Question: I have two threads - let's name them Calc thread and UI thread. Inside the Calc thread I refreshes an ObservableCollection. I also have a handler for the CollectionCHanged event of the ObservableCollection. As I know, the handler executes within the same thread that raises the CollectionChanged event - so that is the same thread that refreshes the ObservableCollection in my case. So, to refresh UI I can't use bindings directly as in single-threaded application - UI must be refreshed manually through Dispatcher. But when I use DataGrid in the UI I get the empty rows instead of any data, and when I use ListBox, for example, the appropriate data is showed:
data grid case to the left, list box case to the right
(list box is just for example that the data binds and shows; I don't want the data to be showed like in this list box, but like in data grid (if it worked as I expect - not as in case on the picture) - table with column titles)

Well, I prepared the code, which you can copy and paste to reconstruct the problem:
C#
'''
using System.Collections.ObjectModel;
using System.Collections.Specialized;
using System.Threading;
using System.Windows;
namespace WpfApplication1
{
public class MyClass
{
public int Integer { get; set; }
public string Str { get; set; }
}
public partial class MainWindow : Window
{
public ObservableCollection<MyClass> MyCollection { get; set; }
public MainWindow()
{
InitializeComponent();
MyCollection = new ObservableCollection<MyClass>();
MyCollection.CollectionChanged += MyCollection_CollectionChanged;
Thread t = new Thread(new ThreadStart(() =>
{
for (int i = 0; i < 10; i++)
{
MyCollection.Add(new MyClass()
{
Integer = i,
Str = "String" + i
});
Thread.Sleep(500);
}
}));
t.Start();
}
void MyCollection_CollectionChanged(
object sender,
NotifyCollectionChangedEventArgs e)
{
Dispatcher.Invoke(
() =>
{
foreach (var item in e.NewItems)
dataGrid.Items.Add((MyClass)item);
});
}
}
}
'''
XAML (just comment/uncomment the list box case and the data grid case):
'''
<Window
x:Class="WpfApplication1.MainWindow"
xmlns="http://schemas.microsoft.com/winfx/2006/xaml/presentation"
xmlns:x="http://schemas.microsoft.com/winfx/2006/xaml"
Title="MainWindow" Height="350" Width="525">
<Grid>
<!--<ListBox Name="dataGrid">
<ListBox.ItemTemplate>
<DataTemplate>
<StackPanel>
<TextBlock Text="{Binding Path=Integer}" />
<TextBlock Text="{Binding Path=Str}" />
</StackPanel>
</DataTemplate>
</ListBox.ItemTemplate>
</ListBox>-->
<DataGrid Name="dataGrid">
<DataGrid.ItemTemplate>
<DataTemplate>
<StackPanel>
<TextBlock Text="{Binding Path=Integer}" />
<TextBlock Text="{Binding Path=Str}" />
</StackPanel>
</DataTemplate>
</DataGrid.ItemTemplate>
</DataGrid>
</Grid>
</Window>
'''
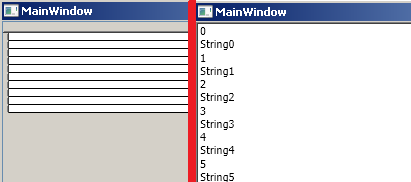
Answer: Is this what you want?
C#
'''
namespace WpfApplication1
{
public class MyClass
{
public int Integer { get; set; }
public string Str { get; set; }
}
public partial class MainWindow : Window
{
public ObservableCollection<MyClass> MyCollection { get; set; }
public MainWindow()
{
InitializeComponent();
DataContext = this;
MyCollection = new ObservableCollection<MyClass>();
Thread t = new Thread(new ThreadStart(() =>
{
for (int i = 0; i < 10; i++)
{
Dispatcher.Invoke(new Action(() =>
{
MyCollection.Add(new MyClass()
{
Integer = i,
Str = "String " + i
});
}));
}
}));
t.Start();
}
}
}
'''
XAML
'''
<Window
x:Class="WpfApplication1.MainWindow"
xmlns="http://schemas.microsoft.com/winfx/2006/xaml/presentation"
xmlns:x="http://schemas.microsoft.com/winfx/2006/xaml"
Title="MainWindow" Height="350" Width="525">
<Grid>
<DataGrid Name="dataGrid" ItemsSource="{Binding MyCollection}">
<DataGrid.ItemTemplate>
<DataTemplate>
<StackPanel>
<TextBlock Text="{Binding Integer}" />
<TextBlock Text="{Binding Str}" />
</StackPanel>
</DataTemplate>
</DataGrid.ItemTemplate>
</DataGrid>
</Grid>
</Window>
'''
Other method is to use another List:
'''
public partial class MainWindow : Window
{
private List<MyClass> _MyCollection;
public ObservableCollection<MyClass> MyCollection { get; set; }
private DispatcherTimer dispatcherTimer = new DispatcherTimer();
public MainWindow()
{
InitializeComponent();
DataContext = this;
MyCollection = new ObservableCollection<MyClass>();
_MyCollection = new List<MyClass>();
dispatcherTimer.Interval = new TimeSpan(0, 0, 0, 0, 500);
dispatcherTimer.Tick += new EventHandler(dispatcherTimer_Tick);
Thread t = new Thread(new ThreadStart(() =>
{
for (int i = 0; i < 10; i++)
{
_MyCollection.Add(new MyClass()
{
Integer = i,
Str = "String " + i
});
Thread.Sleep(500);
}
}));
t.Start();
dispatcherTimer.Start();
}
private void dispatcherTimer_Tick(object sender, EventArgs e)
{
if (_MyCollection.Count != MyCollection.Count)
{
MyCollection.Add(_MyCollection[_MyCollection.Count - 1]);
}
}
}
'''
Second edit with you example:
'''
namespace WpfApplication1
{
public class MyClass
{
public int Integer { get; set; }
public string Str { get; set; }
}
public partial class MainWindow : Window
{
private ObservableCollection<MyClass> _MyCollection;
public ObservableCollection<MyClass> MyCollection { get; set; }
public MainWindow()
{
InitializeComponent();
DataContext = this;
MyCollection = new ObservableCollection<MyClass>();
_MyCollection = new ObservableCollection<MyClass>();
_MyCollection.CollectionChanged += new NotifyCollectionChangedEventHandler(_MyCollection_CollectionChanged);
Thread t = new Thread(new ThreadStart(() =>
{
for (int i = 0; i < 10; i++)
{
_MyCollection.Add(new MyClass()
{
Integer = i,
Str = "String " + i
});
Thread.Sleep(500);
}
}));
t.Start();
}
private void _MyCollection_CollectionChanged(object sender, NotifyCollectionChangedEventArgs e)
{
Dispatcher.Invoke(new Action(
() =>
{
foreach (var item in e.NewItems)
MyCollection.Add((MyClass)item);
}));
}
}
}
'''